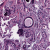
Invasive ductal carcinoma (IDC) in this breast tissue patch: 1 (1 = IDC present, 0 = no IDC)